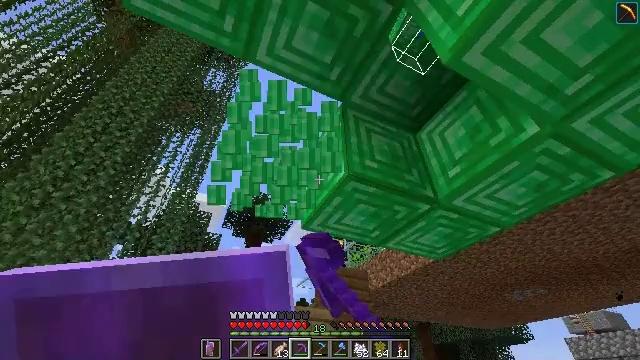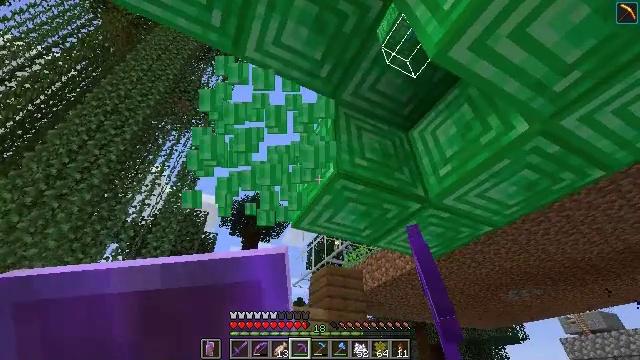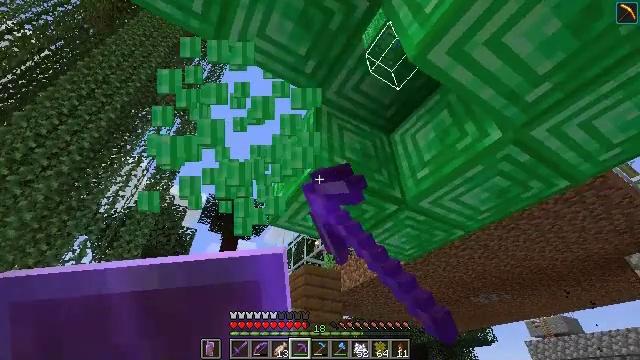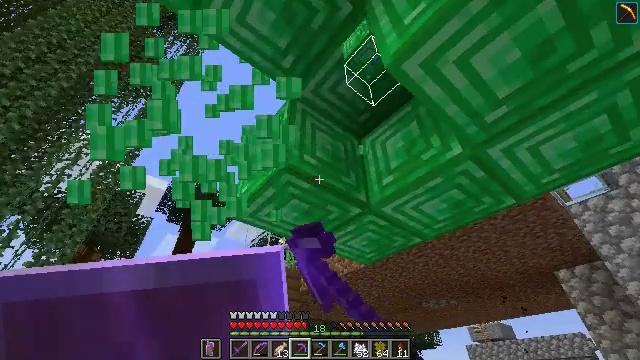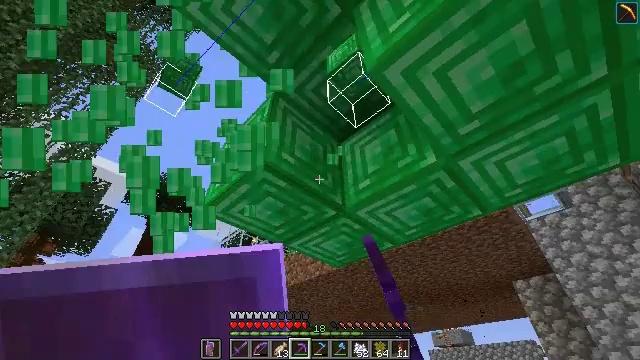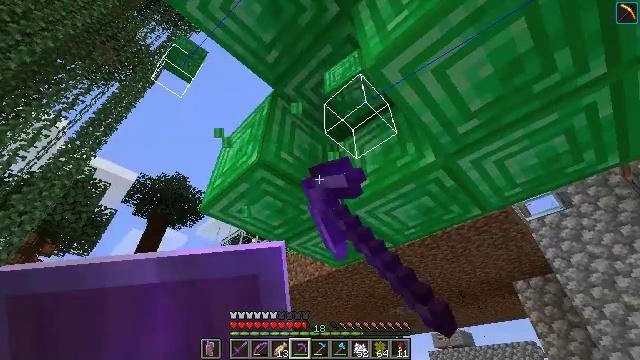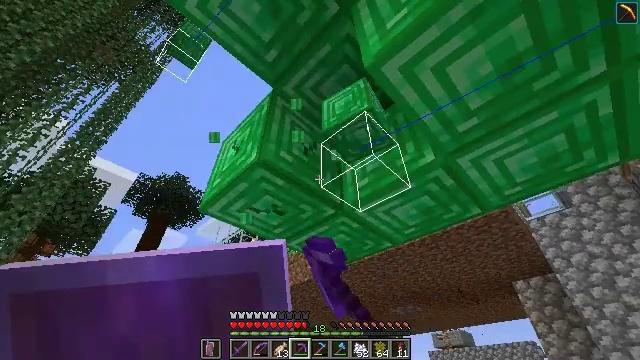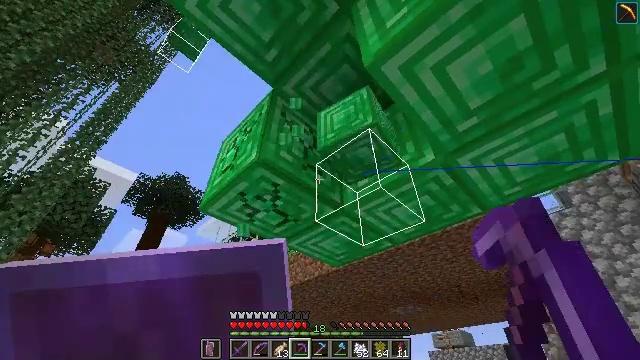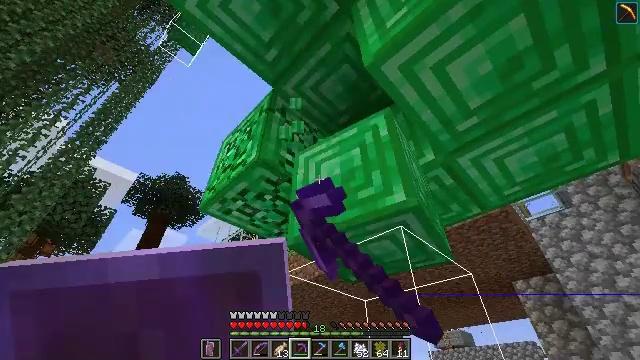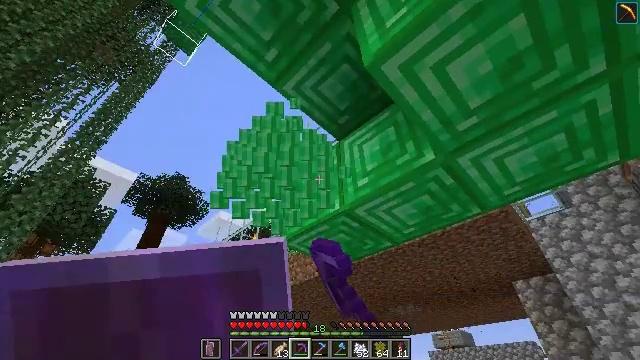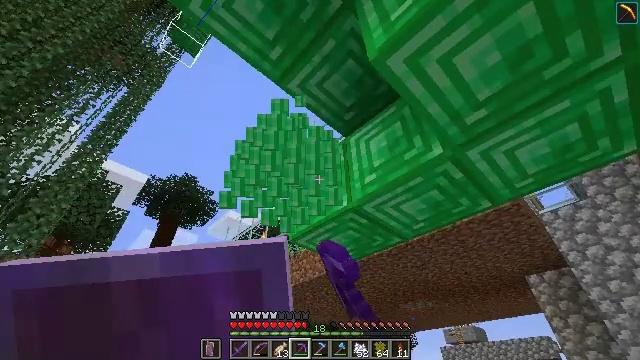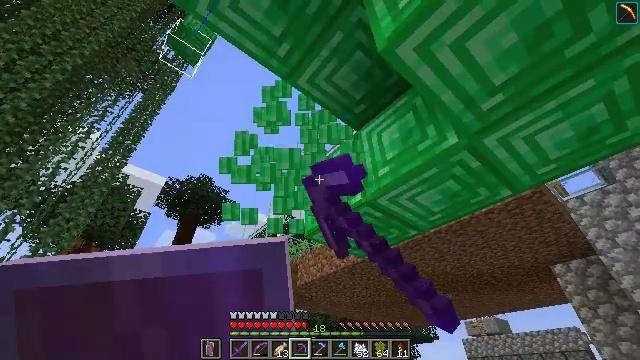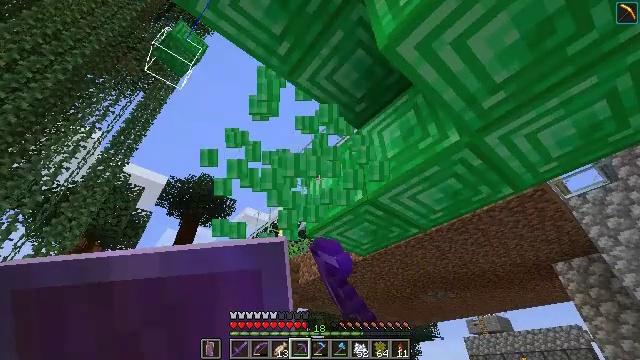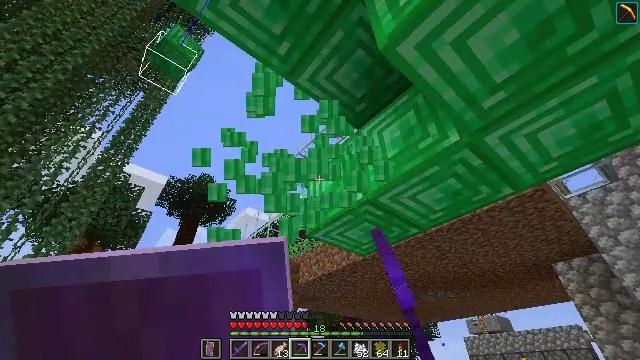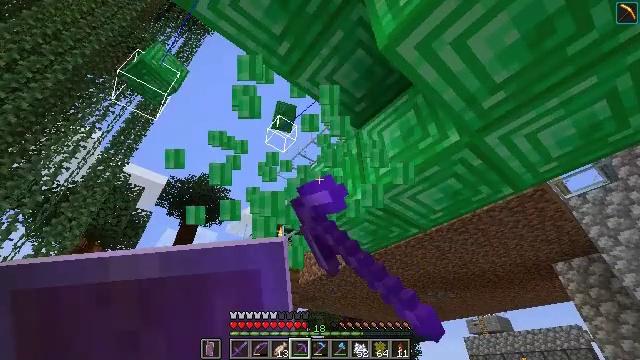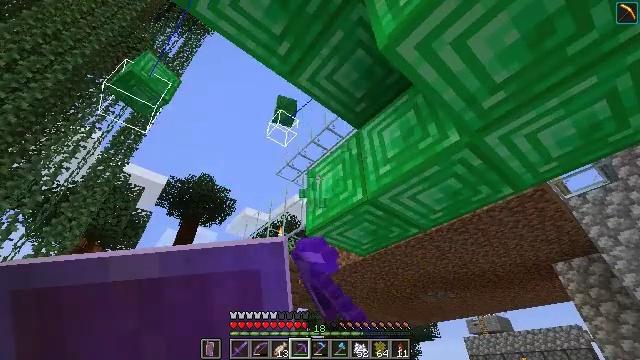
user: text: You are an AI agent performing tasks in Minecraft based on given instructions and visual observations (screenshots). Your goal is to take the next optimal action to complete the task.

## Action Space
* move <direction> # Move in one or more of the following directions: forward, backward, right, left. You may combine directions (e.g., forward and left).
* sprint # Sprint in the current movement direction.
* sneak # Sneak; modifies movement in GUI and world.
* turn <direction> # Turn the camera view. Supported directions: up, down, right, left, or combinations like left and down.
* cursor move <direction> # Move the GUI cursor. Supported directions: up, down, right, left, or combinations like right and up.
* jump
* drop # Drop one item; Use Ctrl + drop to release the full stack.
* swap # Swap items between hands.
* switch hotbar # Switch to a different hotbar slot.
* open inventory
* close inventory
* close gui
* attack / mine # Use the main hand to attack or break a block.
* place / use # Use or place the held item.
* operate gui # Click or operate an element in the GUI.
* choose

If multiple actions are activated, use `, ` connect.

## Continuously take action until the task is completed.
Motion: motion action
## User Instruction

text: Mine the emerald block.
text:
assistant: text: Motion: move forward, attack / mine
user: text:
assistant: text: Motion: turn right, attack / mine
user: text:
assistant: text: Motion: turn right, attack / mine
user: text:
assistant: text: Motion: turn right, attack / mine
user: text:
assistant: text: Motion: attack / mine
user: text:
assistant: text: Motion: attack / mine
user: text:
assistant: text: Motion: attack / mine
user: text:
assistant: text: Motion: attack / mine
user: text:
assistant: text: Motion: attack / mine
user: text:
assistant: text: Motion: turn left, attack / mine
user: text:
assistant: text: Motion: turn left and down, attack / mine
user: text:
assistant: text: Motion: attack / mine
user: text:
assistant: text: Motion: attack / mine
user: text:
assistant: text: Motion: attack / mine
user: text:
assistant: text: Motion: attack / mine
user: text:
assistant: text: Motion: turn right, attack / mine
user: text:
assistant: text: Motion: turn right and down, attack / mine
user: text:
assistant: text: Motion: attack / mine
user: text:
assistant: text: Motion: attack / mine
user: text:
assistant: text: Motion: attack / mine
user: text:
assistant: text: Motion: attack / mine
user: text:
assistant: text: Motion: attack / mine
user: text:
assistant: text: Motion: attack / mine
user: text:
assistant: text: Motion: attack / mine
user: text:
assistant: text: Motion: attack / mine
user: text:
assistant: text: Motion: attack / mine
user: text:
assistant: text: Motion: attack / mine
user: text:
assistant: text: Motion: turn left, attack / mine
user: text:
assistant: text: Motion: turn left, attack / mine
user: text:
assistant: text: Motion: attack / mine